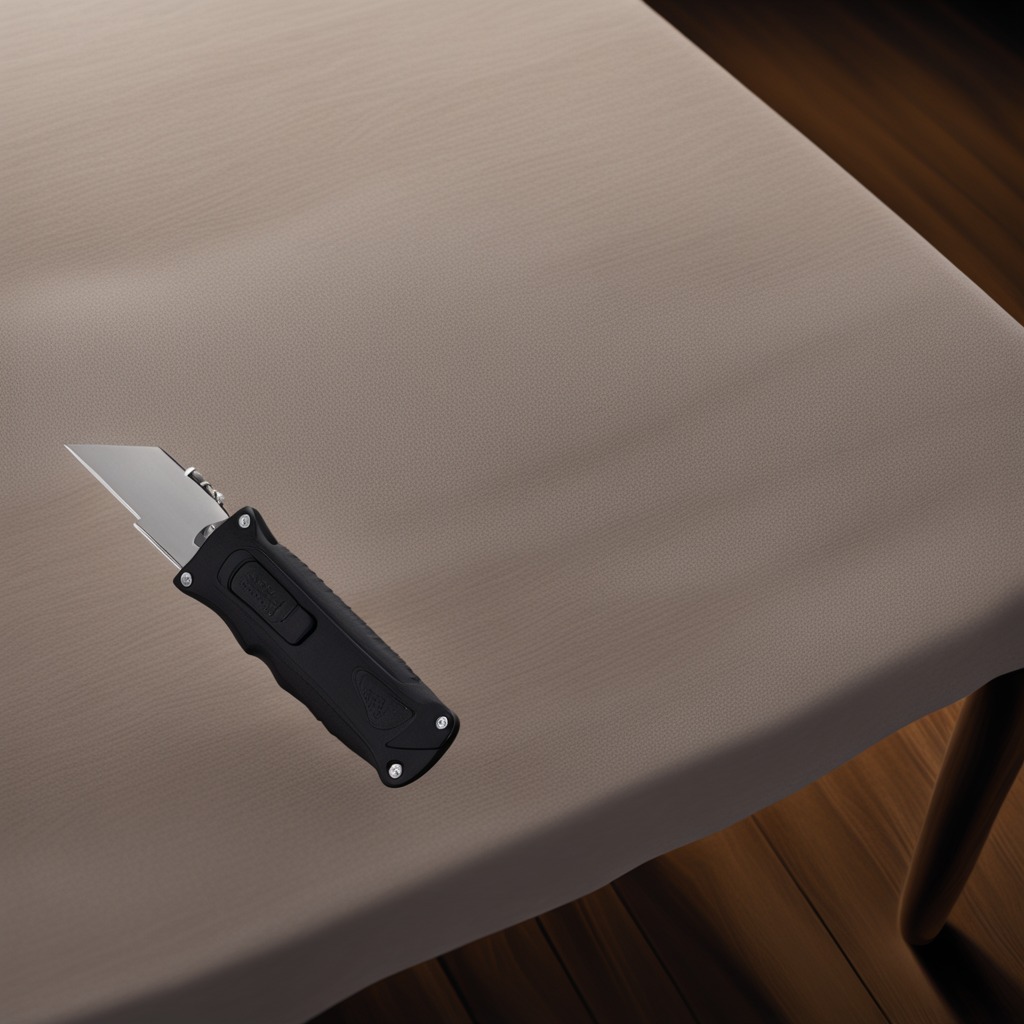
A utility knife lies on the wooden table inside a workshop at night.